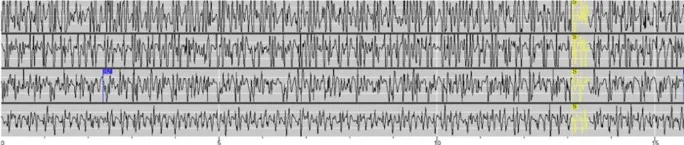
Fifteen-second ECOG recording as seen from the RNS system, labeled saturation, provoked by the detection of discharges (in yellow) with amplitudes above the threshold of detection of the lateral occipital RNS leads. Latr: lateral, Supr: superior, RNS: responsive neurostimulation.
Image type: electrography (ekg)